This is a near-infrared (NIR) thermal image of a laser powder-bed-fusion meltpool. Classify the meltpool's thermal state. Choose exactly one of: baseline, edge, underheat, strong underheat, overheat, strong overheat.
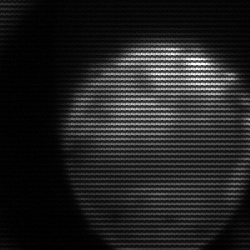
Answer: edge